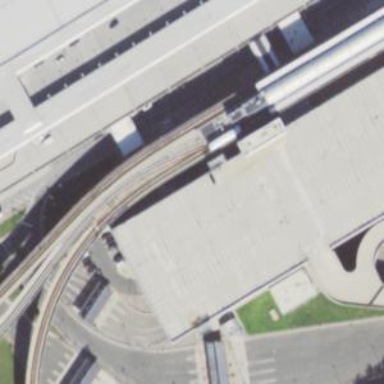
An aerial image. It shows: Bridge carrying electrified light rail track.